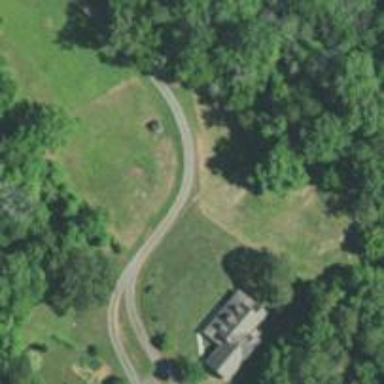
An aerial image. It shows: Driveway.